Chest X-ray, PA view. Patient: 10 years old, sex M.
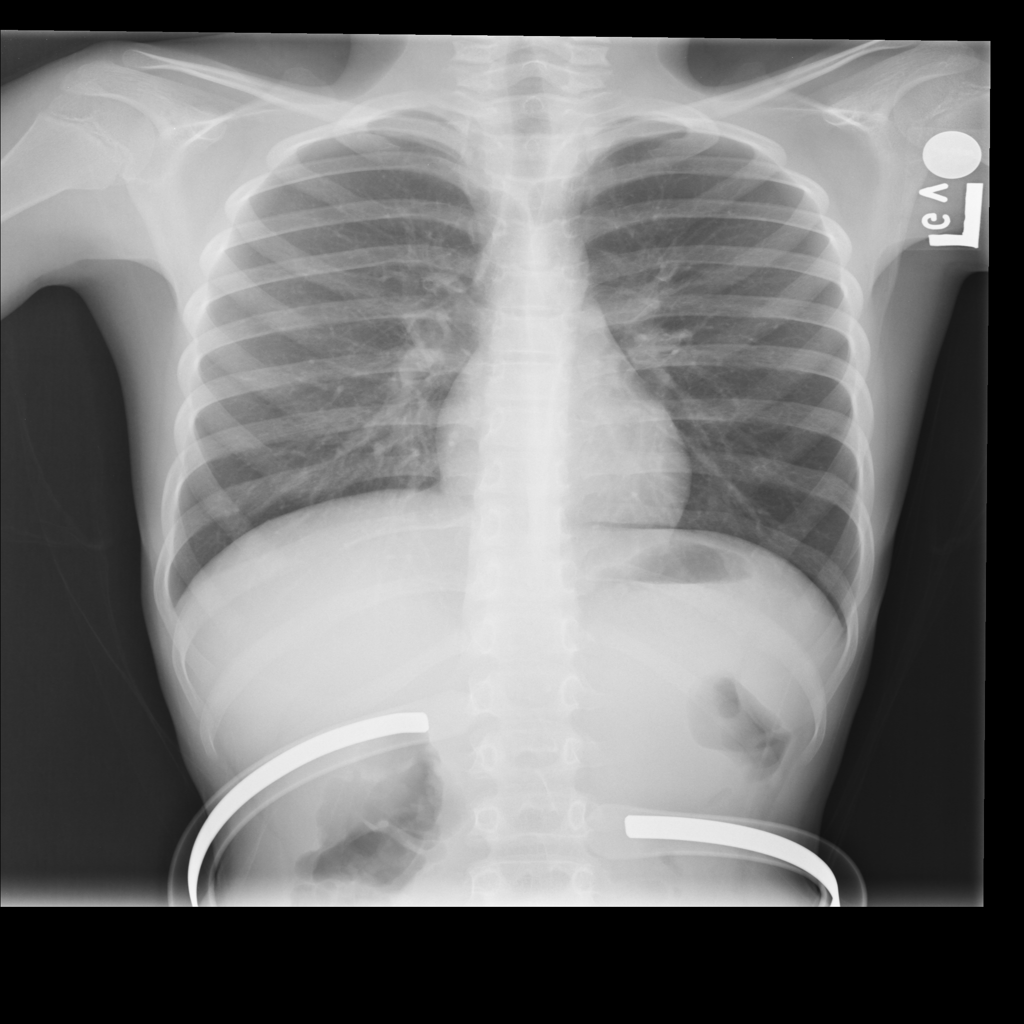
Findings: No Finding